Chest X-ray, PA view. Patient: 35 years old, sex M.
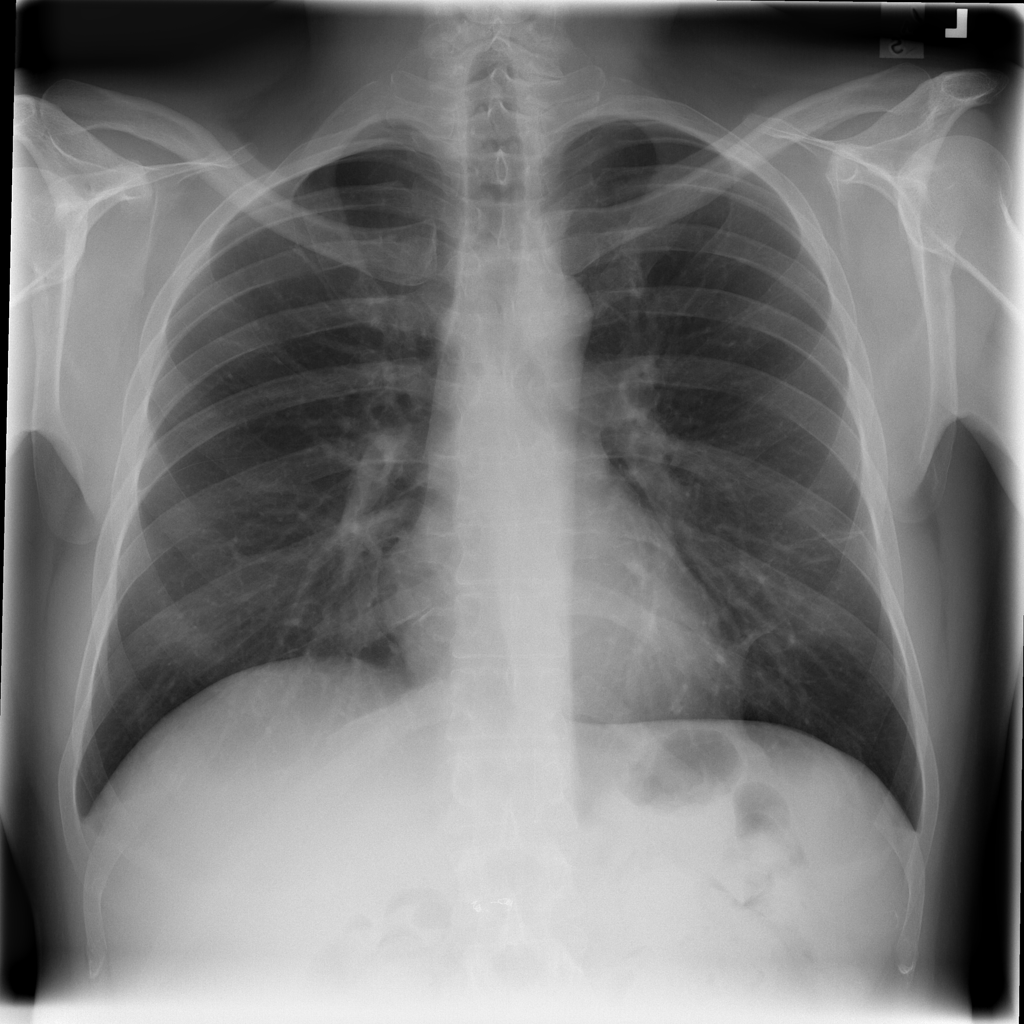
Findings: No Finding